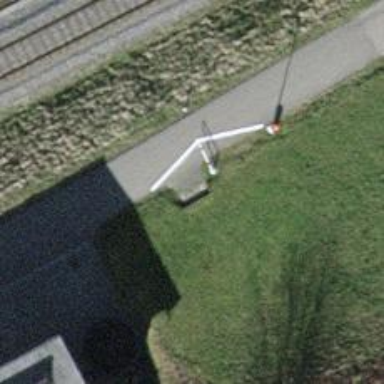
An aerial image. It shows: Bench.